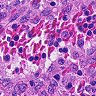
Metastatic tissue present: no